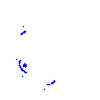
Particle: kaon